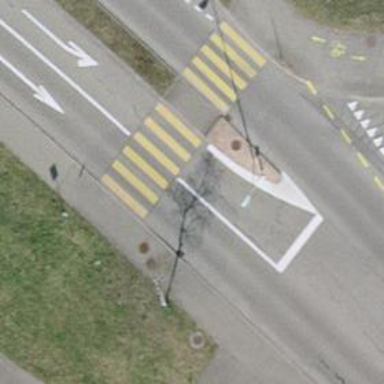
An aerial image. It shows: Uncontrolled crossing with pedestrian island.